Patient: sex M, age 71
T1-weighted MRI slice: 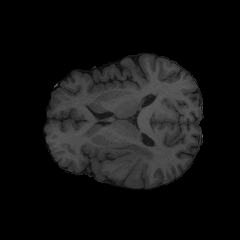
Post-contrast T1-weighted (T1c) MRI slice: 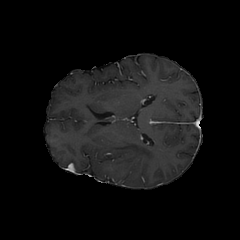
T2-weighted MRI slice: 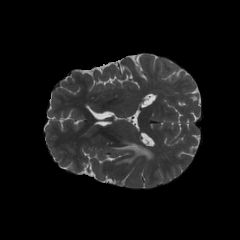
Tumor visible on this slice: yes
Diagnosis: Glioblastoma, IDH-wildtype
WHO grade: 4